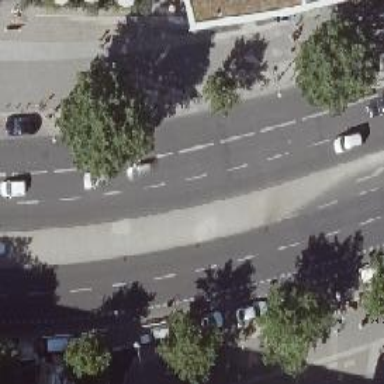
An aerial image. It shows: Traffic island along the road.